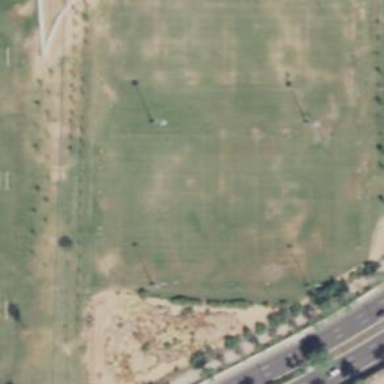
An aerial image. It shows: Soccer pitch for outdoor sports and leisure activities.